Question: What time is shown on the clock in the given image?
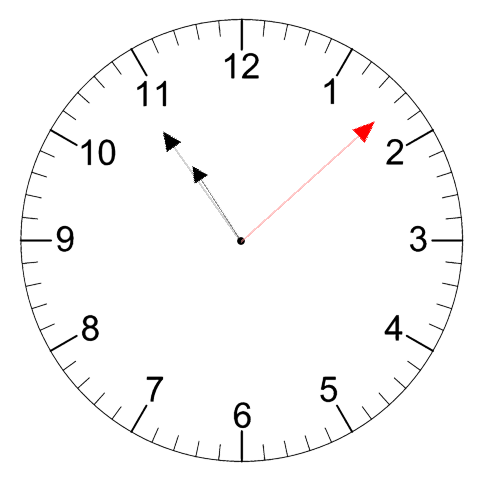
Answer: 10:54:08